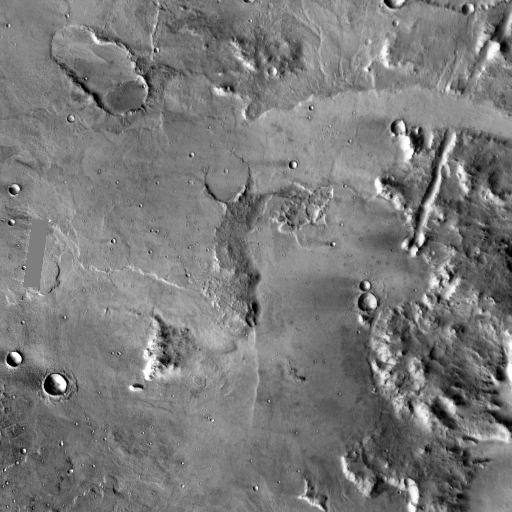
Crater classes present: Background, Other, Layered, Buried